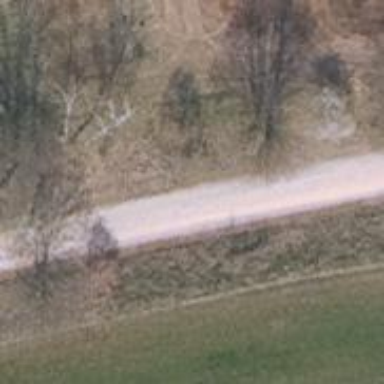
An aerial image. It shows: Row of deciduous broadleaved trees.